Interaction volume radius: 5 \u00c5
Interaction volume height: 10 \u00c5
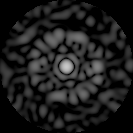
Disorder parameter: 0.8492